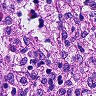
Metastatic tissue present: no